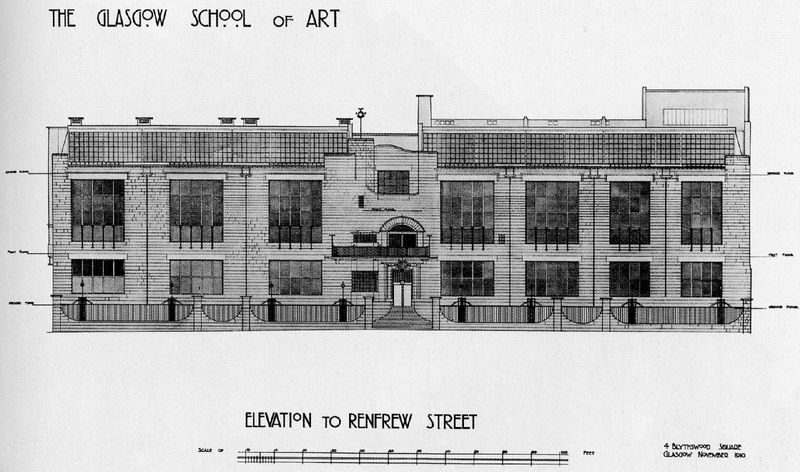
Titel: Glasgow, Kunstschule
Künstler: Charles Rennie Mackintosh
Standort: Glasgow, Renfrew Street (EU - GB - Schottland)
Schlagwörter: fenster, zeichnung, gebäude, zaun, architektur, kamin, balkon, bogen, fassade, schule, treppe, tor, druck, schwarz-weiß, radierung, seite, entwurf, kunst, art, plan, school, zahn, grundriss, aufriss, bauplan, masstab, untergliederung, glasgow, glasgow school of art, glasgoe